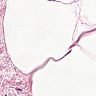
Metastatic tissue present: no